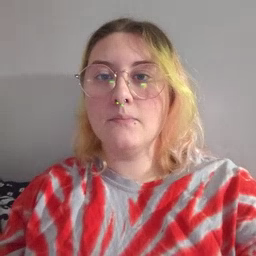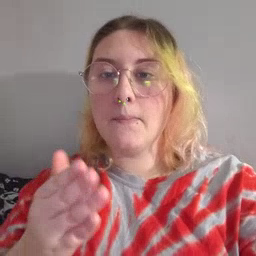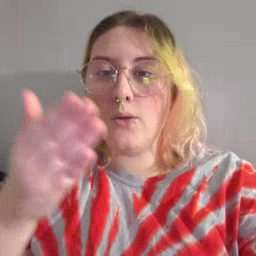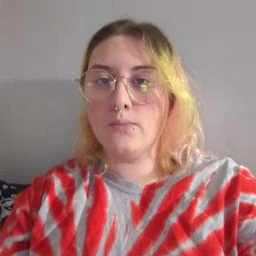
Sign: boat